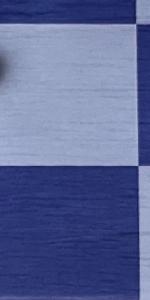
Label: Empty